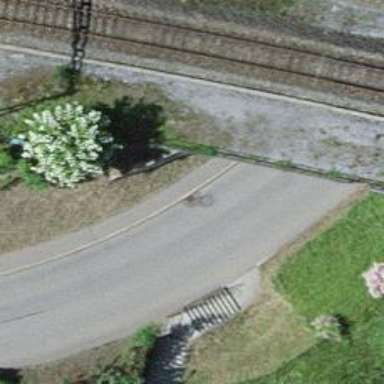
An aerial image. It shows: Sidewalk with asphalt surface passing through tunnel.